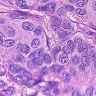
Metastatic tissue present: yes